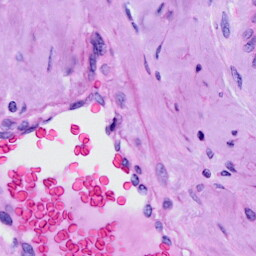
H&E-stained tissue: Cervix